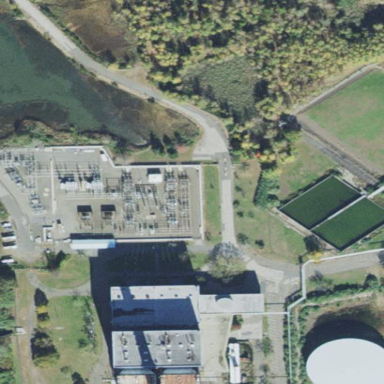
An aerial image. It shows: Distribution level power substation.